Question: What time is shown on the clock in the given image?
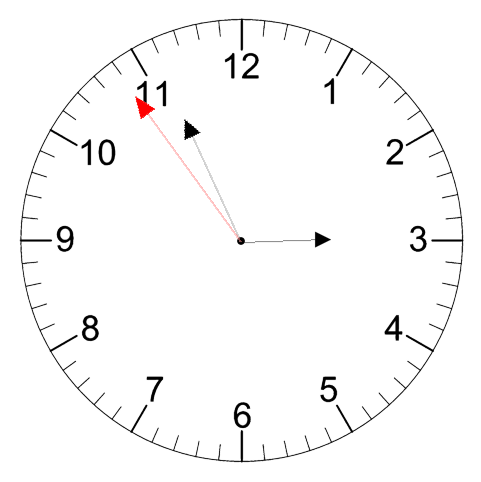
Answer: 02:55:54